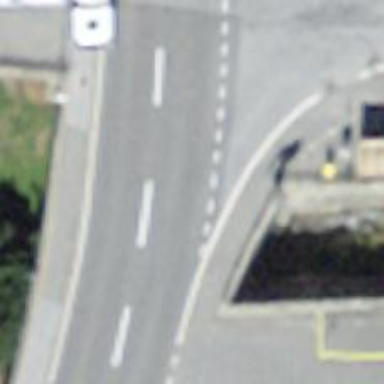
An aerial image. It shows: Sidewalk bridge over footway road.